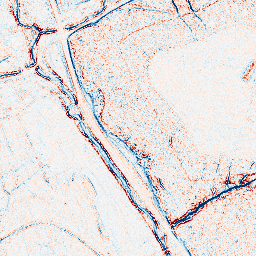
Category: edge_preserving
Decomposition family: bilateral
Decomposition parameters: d: 5
sigma_color: 50
sigma_space: 100
Upsampling method: regularized
Upsampling parameters: scale: 4
lambda_reg: 0.001
Upsampling scale: 4